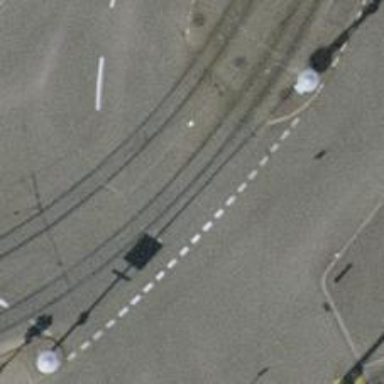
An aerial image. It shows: Secondary link road with asphalt surface.